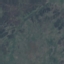
Land use / land cover: HerbaceousVegetation